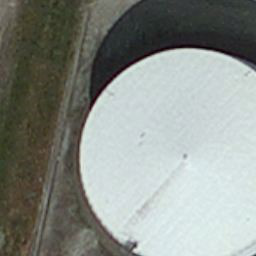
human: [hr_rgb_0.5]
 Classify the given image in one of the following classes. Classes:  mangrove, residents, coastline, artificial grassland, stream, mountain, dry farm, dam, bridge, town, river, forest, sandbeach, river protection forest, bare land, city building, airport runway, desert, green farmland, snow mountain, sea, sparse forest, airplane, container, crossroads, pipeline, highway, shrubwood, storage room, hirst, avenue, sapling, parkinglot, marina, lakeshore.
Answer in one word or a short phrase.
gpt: storage room